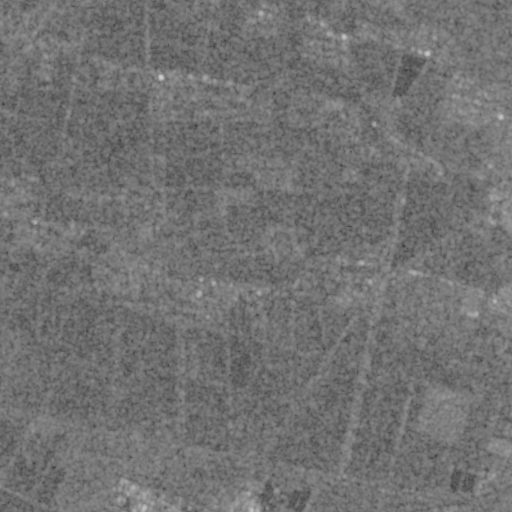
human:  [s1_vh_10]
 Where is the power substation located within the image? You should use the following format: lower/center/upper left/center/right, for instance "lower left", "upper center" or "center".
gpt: The power substation is located in the lower center of the image.
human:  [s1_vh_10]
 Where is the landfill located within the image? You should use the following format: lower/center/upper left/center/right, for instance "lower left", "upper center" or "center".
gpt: There is no landfill in the image.

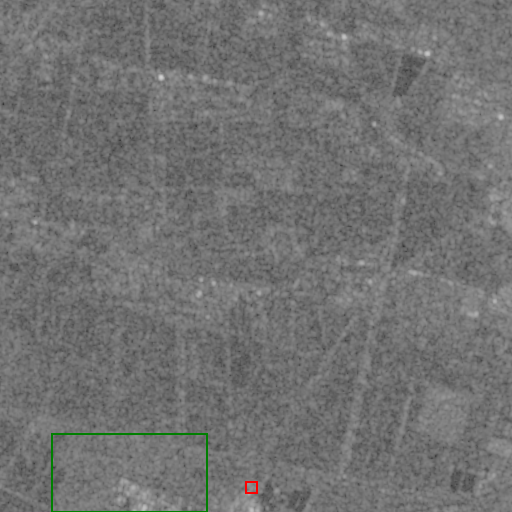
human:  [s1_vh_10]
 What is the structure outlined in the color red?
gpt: The structure outlined in red is a power substation.
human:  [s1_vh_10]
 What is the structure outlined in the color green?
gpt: The structure outlined in green is a solar farm.
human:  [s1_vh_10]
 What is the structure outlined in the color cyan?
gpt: There is no cyan outline.